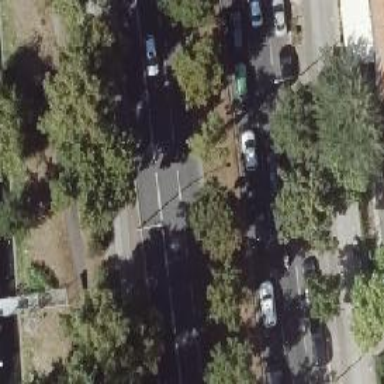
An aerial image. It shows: Avenue lined with deciduous broadleaved trees.